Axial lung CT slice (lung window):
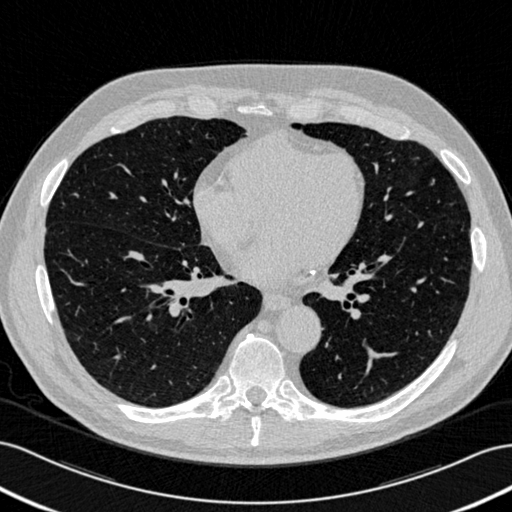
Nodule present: no